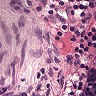
Metastatic tissue present: no